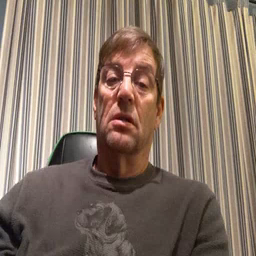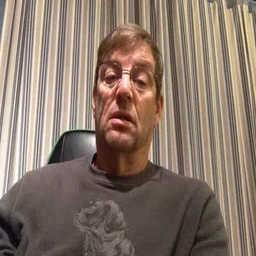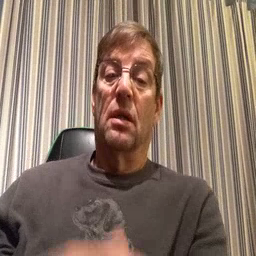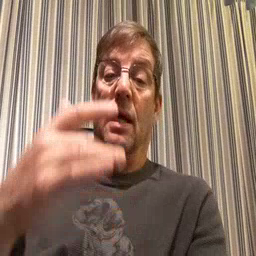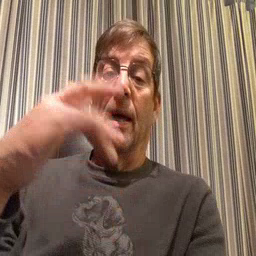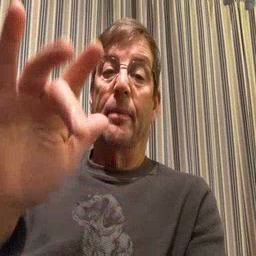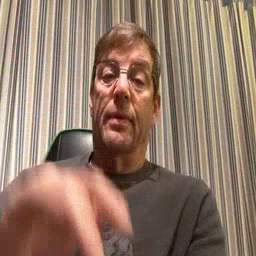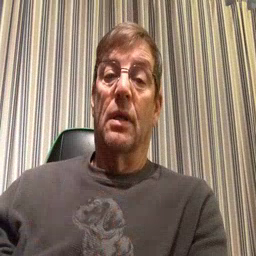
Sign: empty